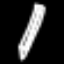
Label: pencil